Question: I recently <URL>.

I was able to reproduce something like the in bytes using this command:
'''
echo $(find . -type f -printf "%s+") | sed 's/+$//g' | bc
'''
which is quite fast but is it possible to get info faster (than find) or do the math faster (than bc)?
In addition I would use the 'du -sb' command to emulate the and probably another couple of 'find' to count files and directory and emulate the line.
Are there better ways to emulate such results?
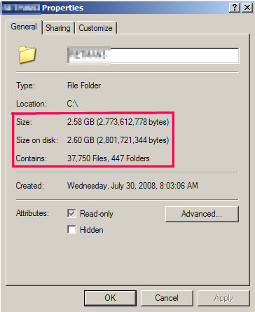
Answer: Assuming cygwin:
'''
cd /cygdrive/c
printf "Size: %s", $( du --apparent-size -sh )
printf "Size on disk: %s", $( du -sh )
find . -printf "%y
" | awk '
$1 == "d" {dirs++}
END {printf("Contains: %d files, %d folders
", NR-dirs, dirs)}
'
'''